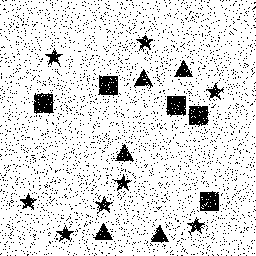
Squares: 5
Triangles: 5
Stars: 8
Total shapes: 18